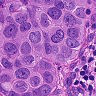
Metastatic tissue present: yes